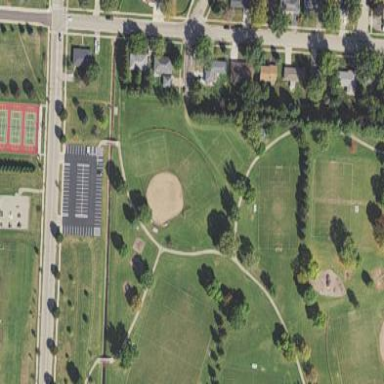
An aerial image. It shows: Baseball pitch for leisure and sports activities.